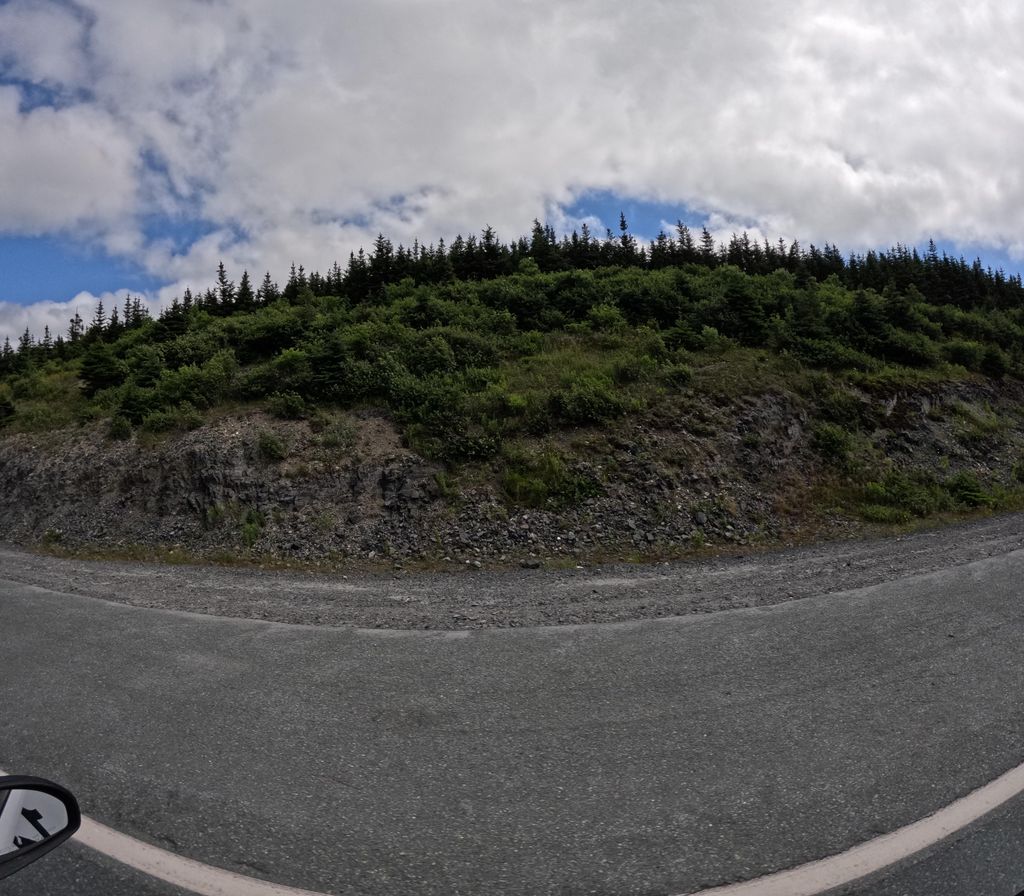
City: st_johns